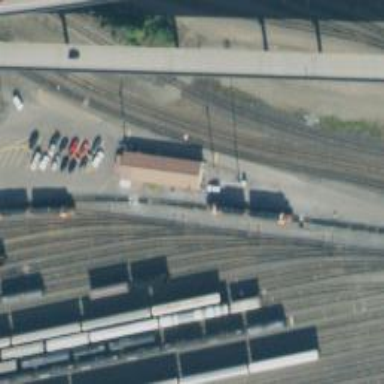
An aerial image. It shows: Railway yard used for servicing trains.